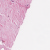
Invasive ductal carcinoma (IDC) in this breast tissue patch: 0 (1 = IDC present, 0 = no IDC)